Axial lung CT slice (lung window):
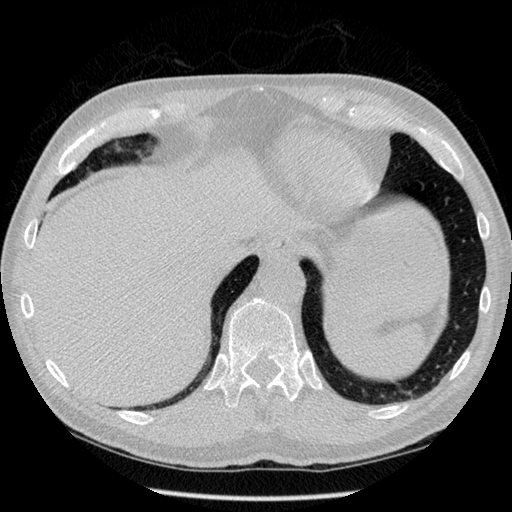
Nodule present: no